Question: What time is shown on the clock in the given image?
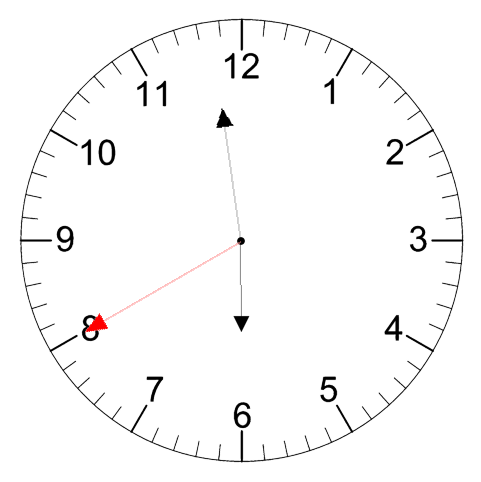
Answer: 05:58:40